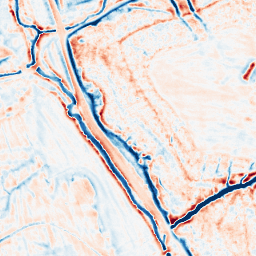
Category: edge_preserving
Decomposition family: bilateral
Decomposition parameters: d: 15
sigma_color: 25
sigma_space: 50
Upsampling method: bilinear
Upsampling parameters: scale: 8
Upsampling scale: 8